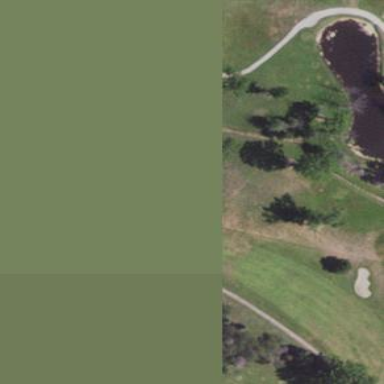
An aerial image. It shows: Golf fairway surrounded by grass.